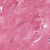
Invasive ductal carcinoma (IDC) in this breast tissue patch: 0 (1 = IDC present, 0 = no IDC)